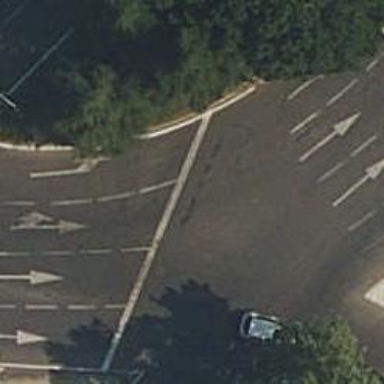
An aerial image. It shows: Road with traffic signals.